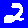
Digit: 2